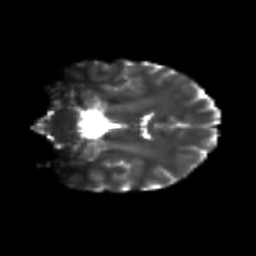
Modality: T2w
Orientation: coronal
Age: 23
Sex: female
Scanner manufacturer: siemens
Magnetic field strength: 3 T
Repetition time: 3.5 s
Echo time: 0.125 s